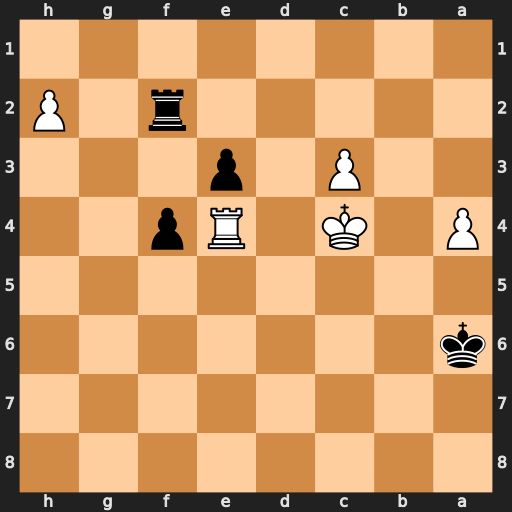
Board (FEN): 8/8/k7/8/P1K1Rp2/2P1p3/5r1P/8
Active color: b
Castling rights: -
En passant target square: -
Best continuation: e2 Kd3 f3